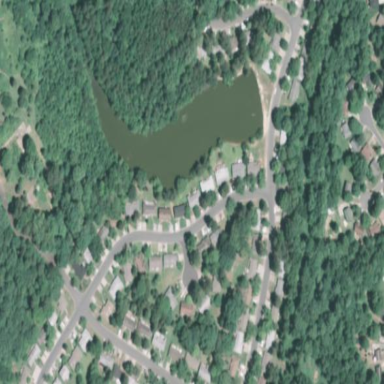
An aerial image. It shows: This residential area consists of single-family homes.